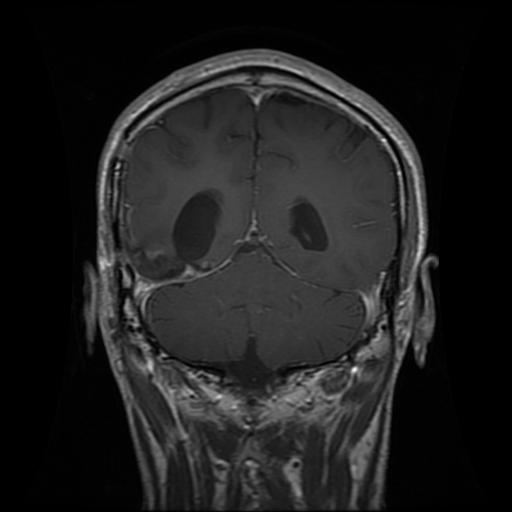
Label: glioma